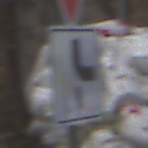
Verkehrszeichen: VerlaufVorfahrtsstrasse10
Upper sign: VorfahrtGewaehren
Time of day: MorningAfternoon
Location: Outdoor (Urban)
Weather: PartlyCloudy
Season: NotSpecified
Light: Natural